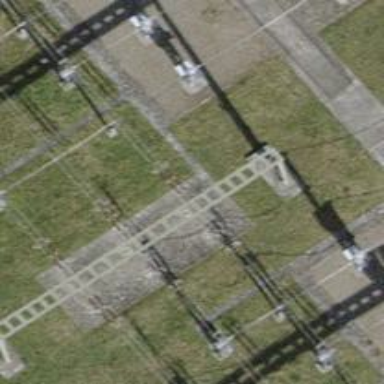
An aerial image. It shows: Power line carrying busbar.